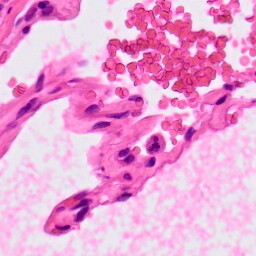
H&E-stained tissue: Lung